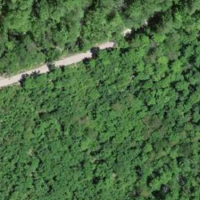
EUNIS habitat code: 41
Species observed at this site:
Hippocrepis emerus